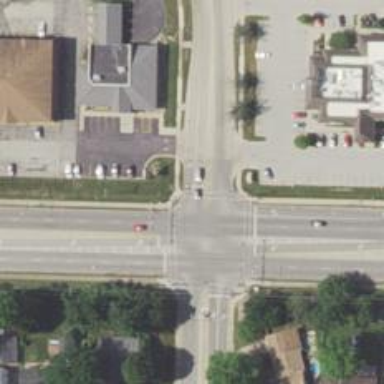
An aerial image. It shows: Crossing with line markings on the road.